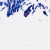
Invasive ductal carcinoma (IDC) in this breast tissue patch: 0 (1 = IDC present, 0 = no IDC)